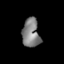
Tissue: skin
Cell type: Epithelial cells
Senescence score: 0.6853
Nuclear area (px): 496
Mean DAPI intensity: 126.593